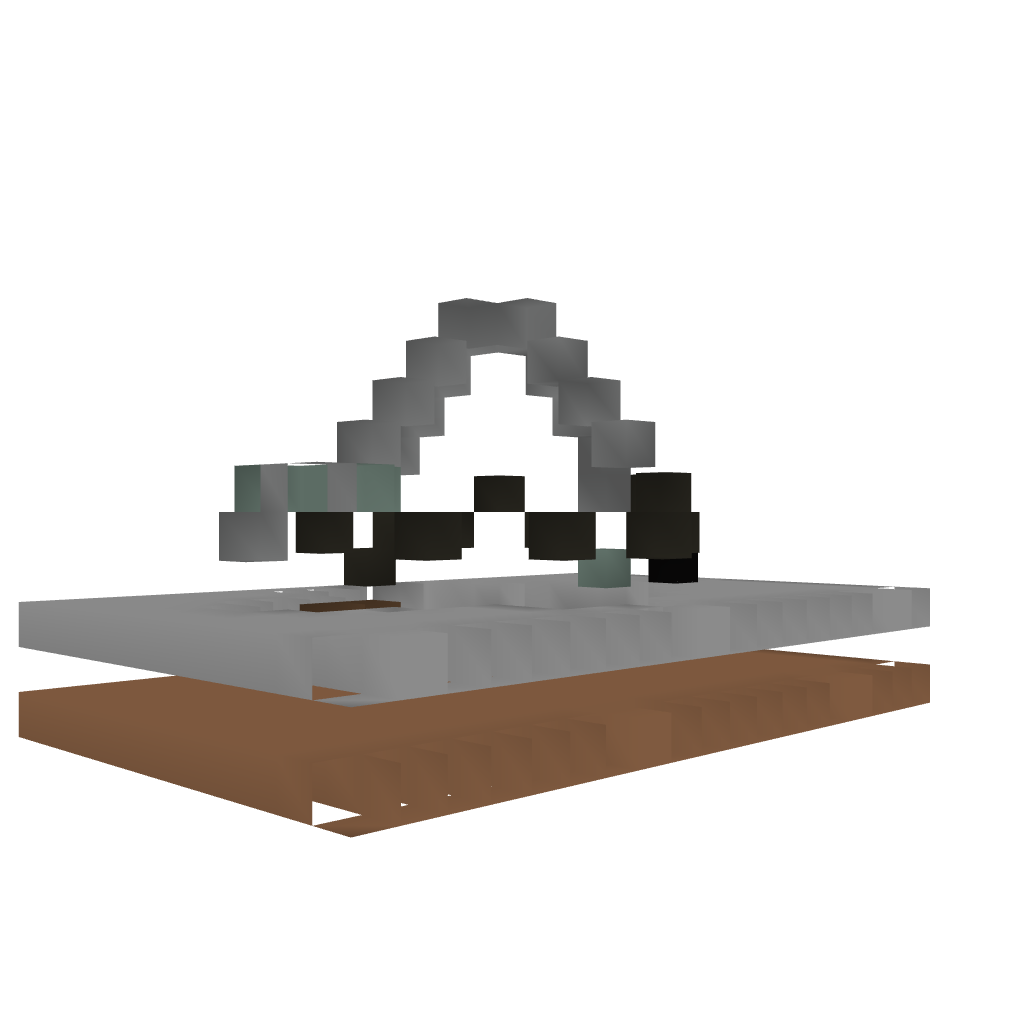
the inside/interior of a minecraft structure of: Lost Temple [Small]